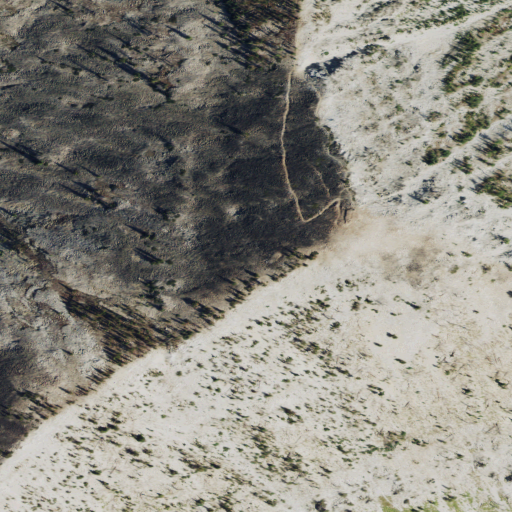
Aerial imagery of mountain in Montana named Piquett Mountain containing shrub, grassland, and barren land